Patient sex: F
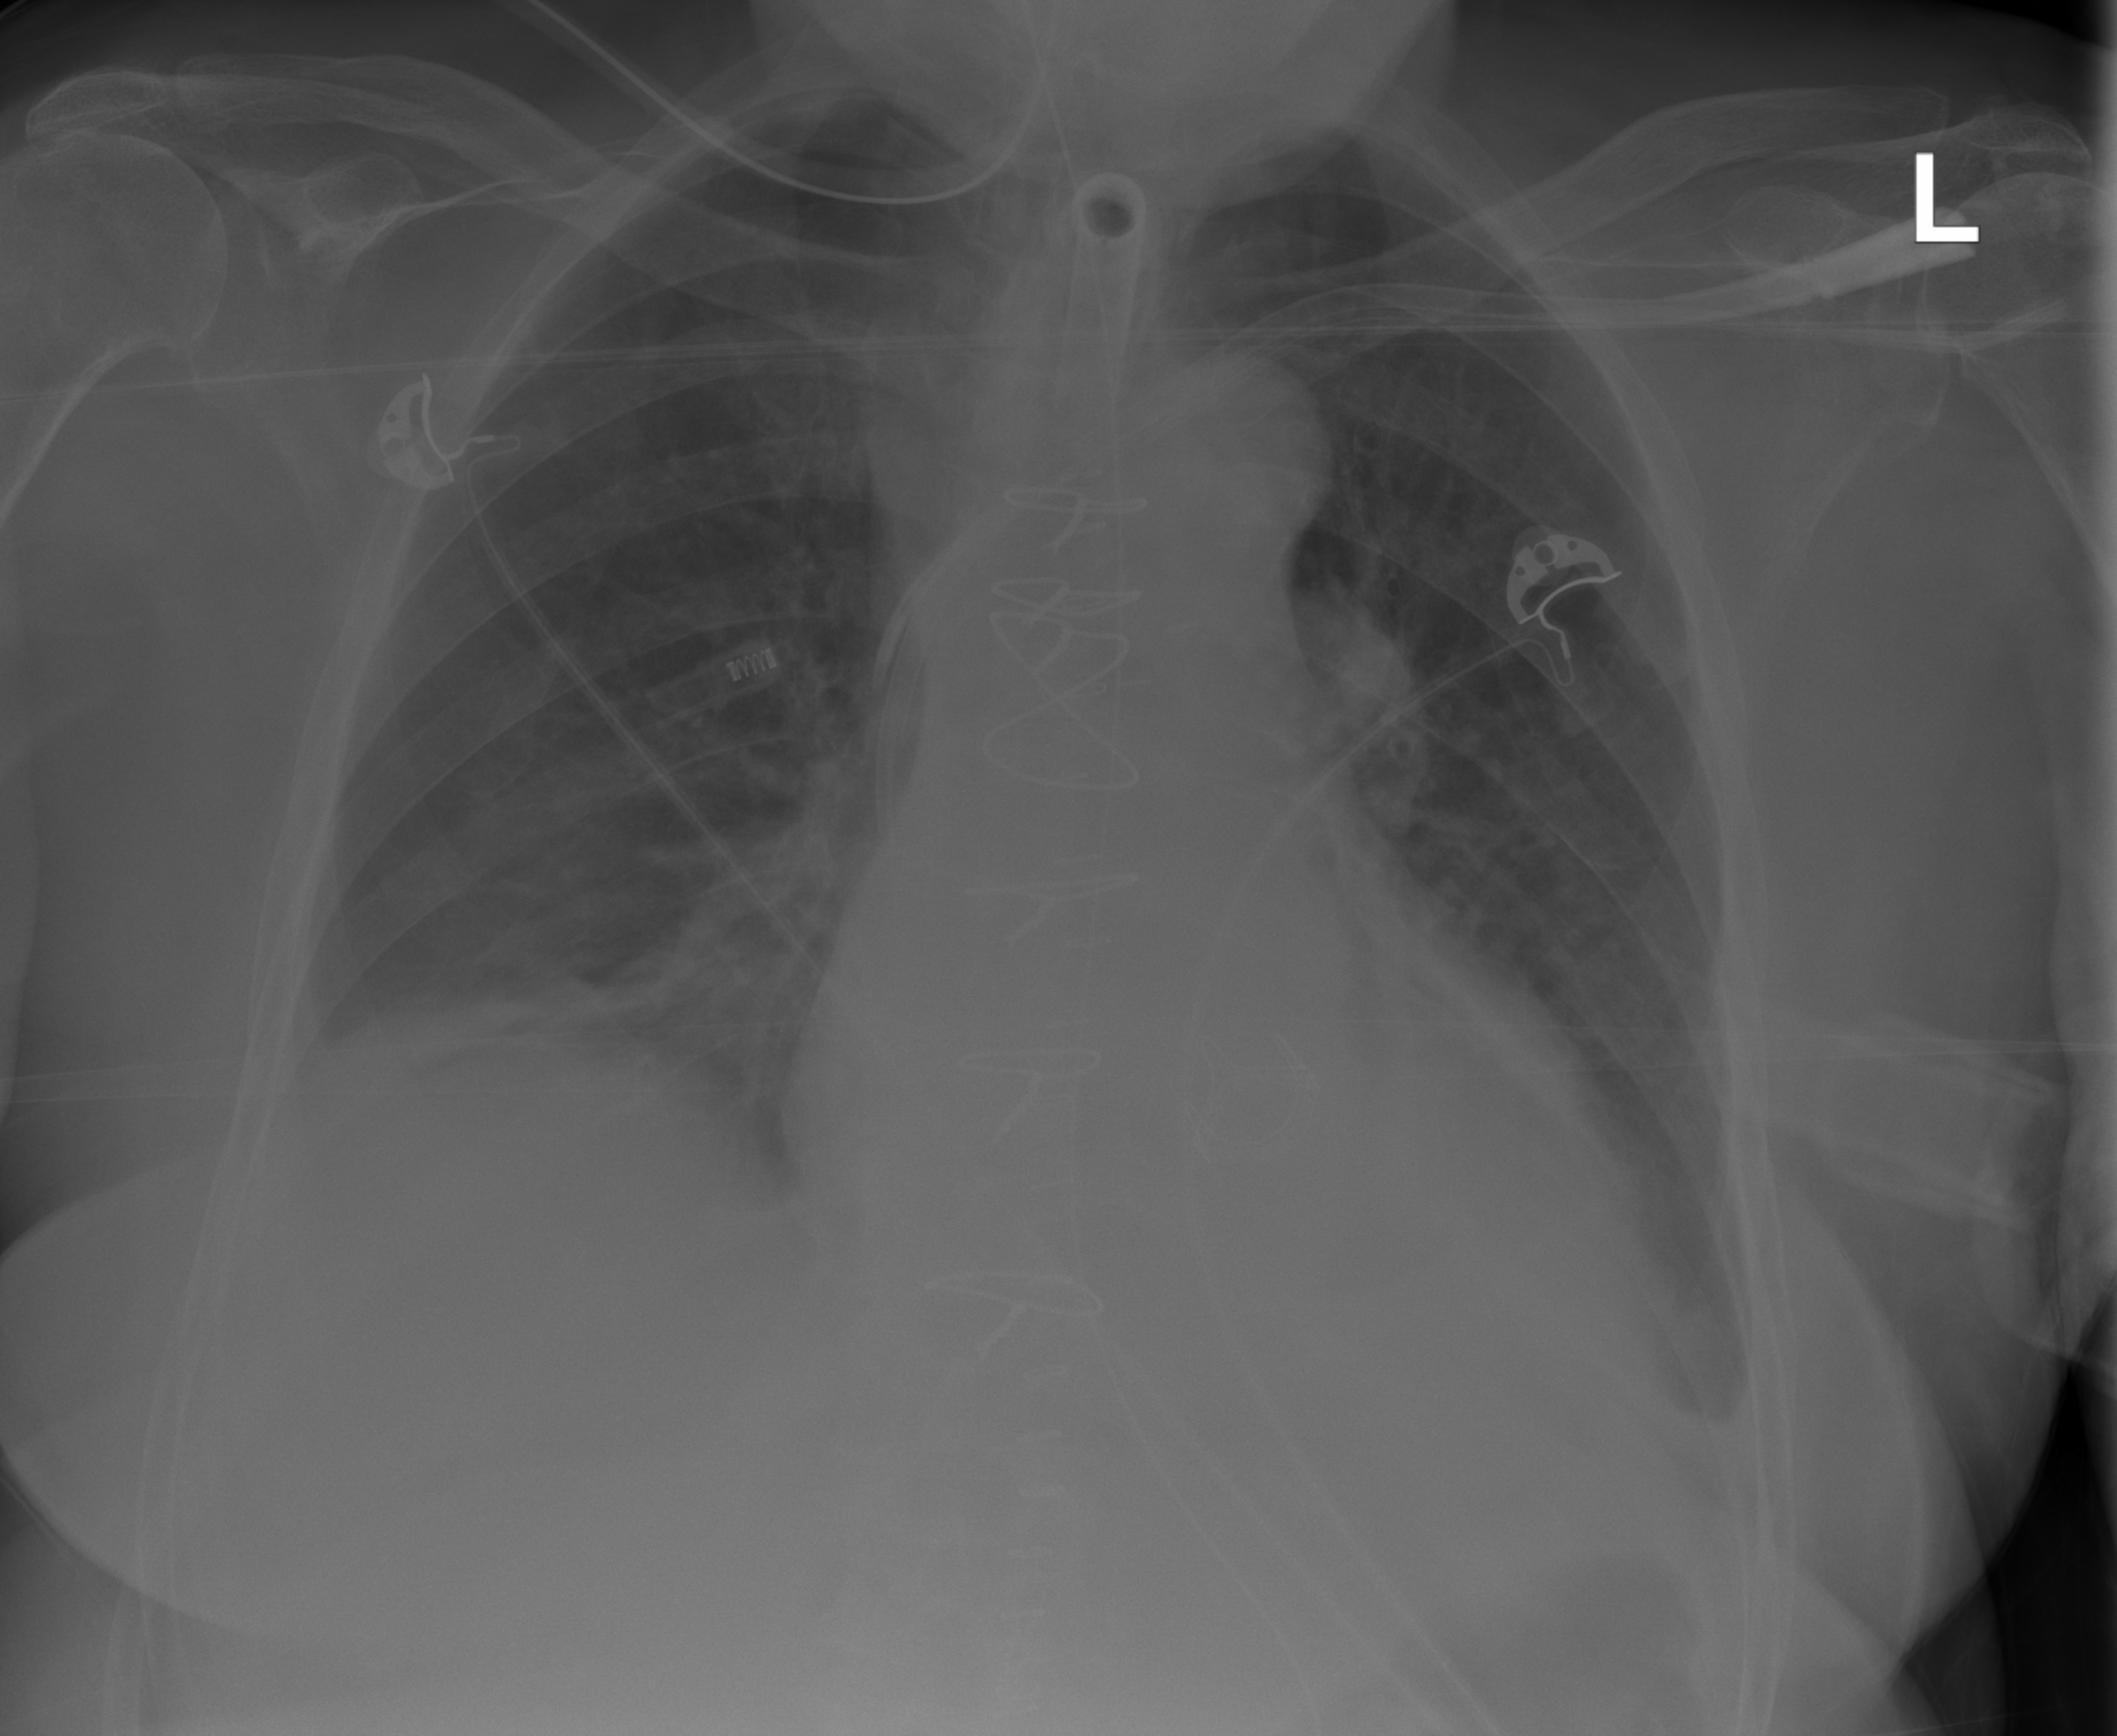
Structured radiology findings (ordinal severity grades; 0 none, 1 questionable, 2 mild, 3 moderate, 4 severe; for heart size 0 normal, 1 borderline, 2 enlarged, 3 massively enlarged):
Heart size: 1
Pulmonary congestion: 0
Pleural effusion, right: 1
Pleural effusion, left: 1
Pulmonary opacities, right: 0
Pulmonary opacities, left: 0
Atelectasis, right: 2
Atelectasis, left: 2